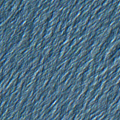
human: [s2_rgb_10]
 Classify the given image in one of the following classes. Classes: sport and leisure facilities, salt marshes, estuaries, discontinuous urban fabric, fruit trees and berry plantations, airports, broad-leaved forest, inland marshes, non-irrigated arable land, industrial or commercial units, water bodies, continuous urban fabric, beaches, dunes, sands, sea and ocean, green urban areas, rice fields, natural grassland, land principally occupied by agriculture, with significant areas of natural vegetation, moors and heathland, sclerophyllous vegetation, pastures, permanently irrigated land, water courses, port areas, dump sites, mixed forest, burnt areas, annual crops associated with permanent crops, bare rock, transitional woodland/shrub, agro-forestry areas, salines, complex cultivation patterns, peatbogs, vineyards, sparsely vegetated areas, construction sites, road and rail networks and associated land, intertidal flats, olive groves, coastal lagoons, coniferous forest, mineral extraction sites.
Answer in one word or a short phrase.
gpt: sea and ocean